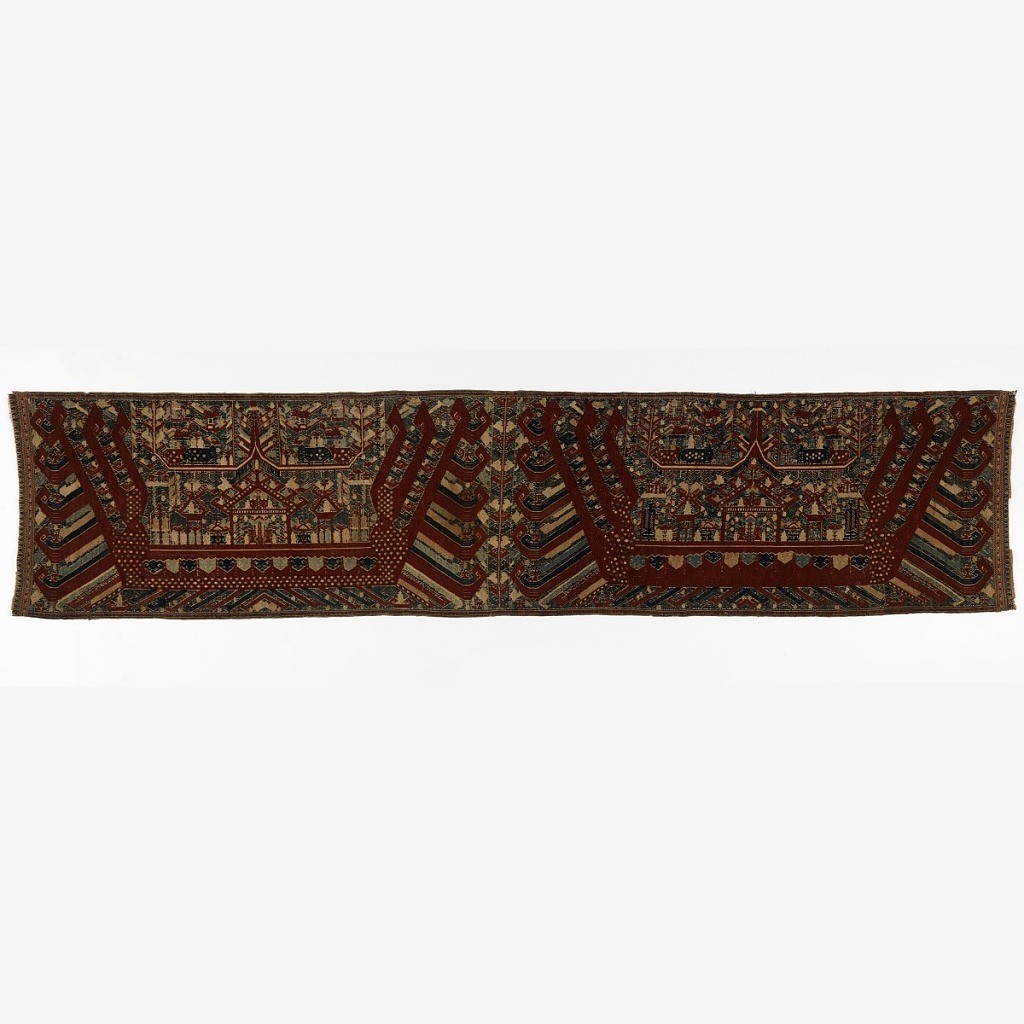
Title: Palepai (ship cloth)
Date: mid-19th century
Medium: cotton embroidery on cotton foundation Technique: embroidered on plain weave Label: cotton embroidered with cotton
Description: Horizontal rectangular panel known as a ship cloth or 'palepai'. Embroidered in dark and light blue, dark red, and white cotton. Two instances of traditional "ship of the dead" motif, with pattern repeats separated by "tree of life" designs, although the two ships are not identical. Features a few animals, many human figures (on main deck as well as on outer extensions), and umbrella-like designs, which could be ancestor shrines. Used in naming, circumcision, marriage, and death ceremonies--ceremonies that mark new stages of existence.